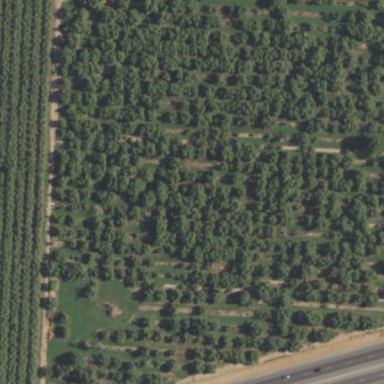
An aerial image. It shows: Orchard.